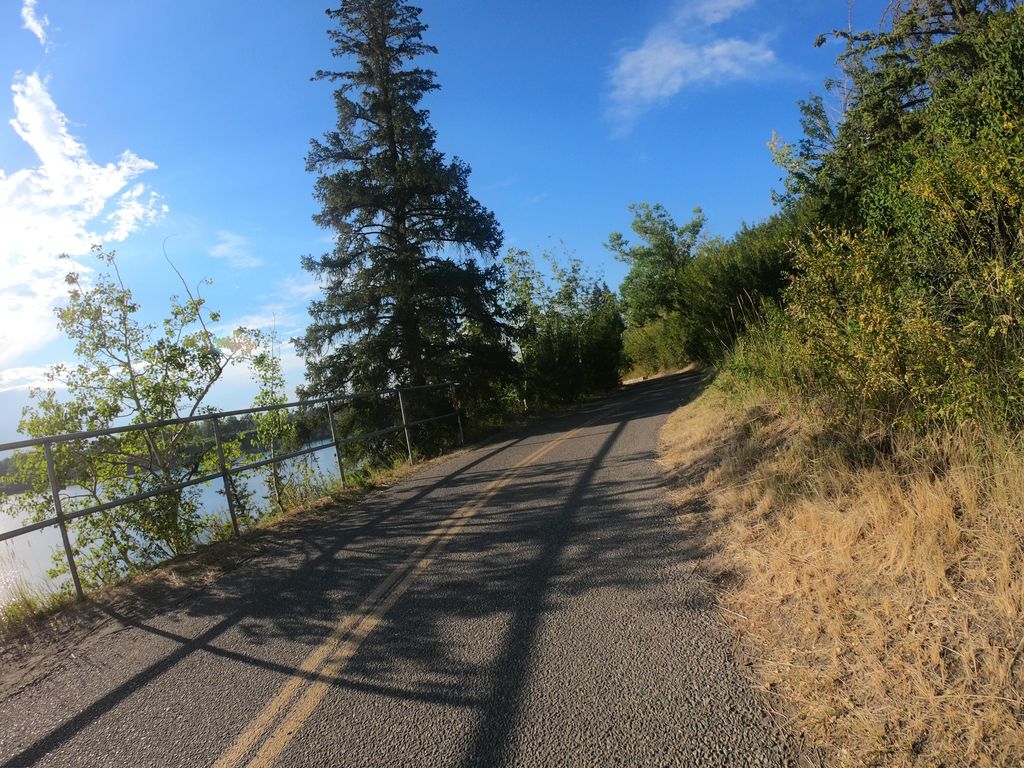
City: calgary